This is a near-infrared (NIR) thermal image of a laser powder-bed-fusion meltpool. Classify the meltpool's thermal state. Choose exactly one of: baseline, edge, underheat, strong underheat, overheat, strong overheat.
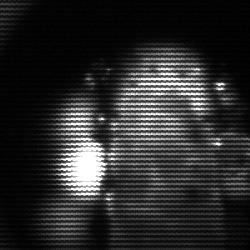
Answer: strong underheat